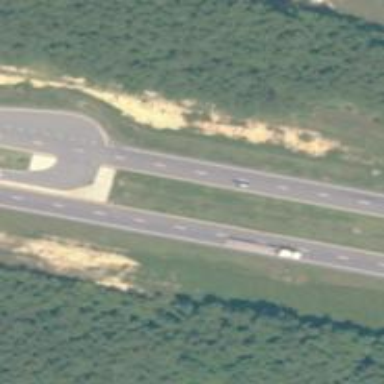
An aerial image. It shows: Trunk highway.